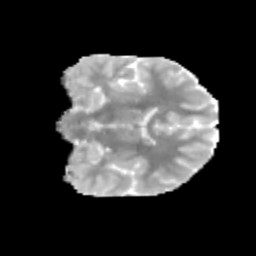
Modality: MD
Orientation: coronal
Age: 13
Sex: male
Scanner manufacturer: siemens
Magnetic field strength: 3 T
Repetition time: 3.8 s
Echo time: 0.07 s